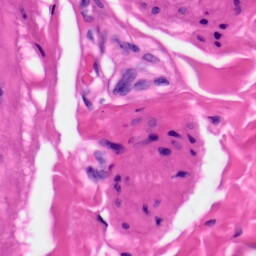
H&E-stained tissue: Skin